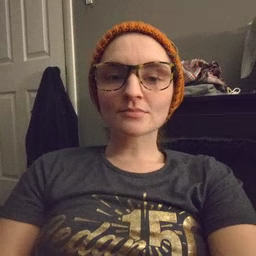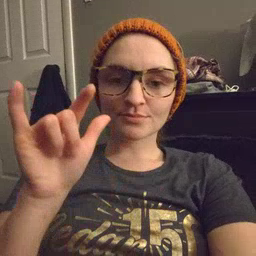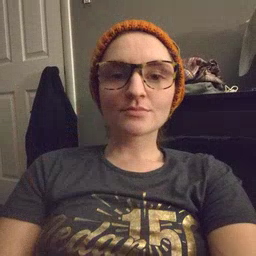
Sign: airplane